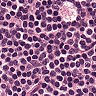
Metastatic tissue present: no